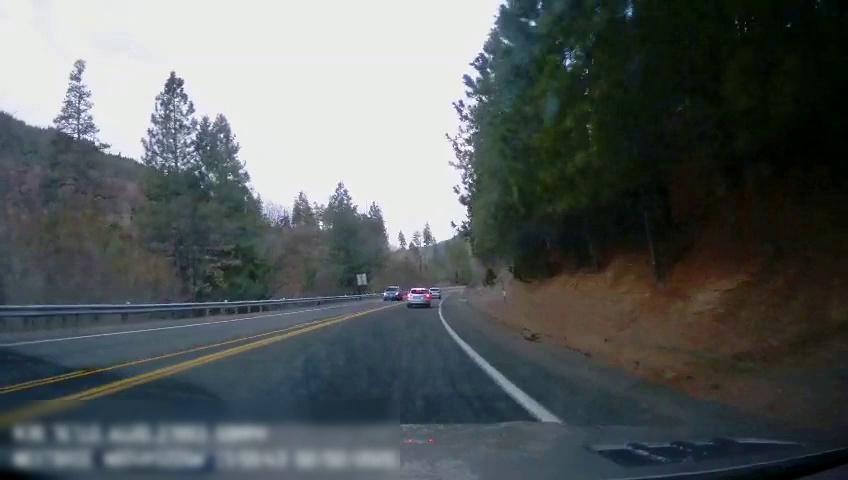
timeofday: Day
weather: Sunny
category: Drivable Space
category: Vehicles | Car
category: Vehicles | SUV
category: Vehicles | Car
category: Lanes | Current Lane
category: Lanes | Alternate Lane
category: Lanes | Alternate Lane
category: Lanes | Alternate Lane